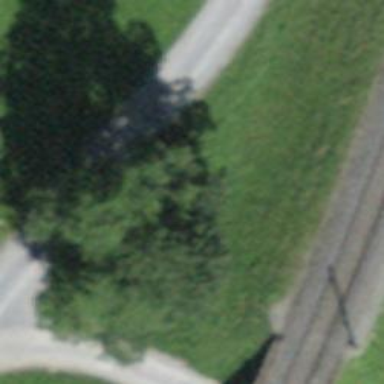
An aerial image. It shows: Bench for seating.